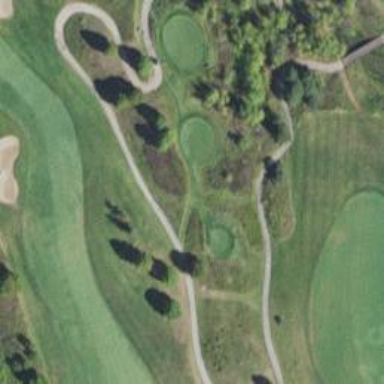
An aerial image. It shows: Footway that doubles as golf path.